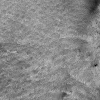
Atmospheric dust classification: not_dusty